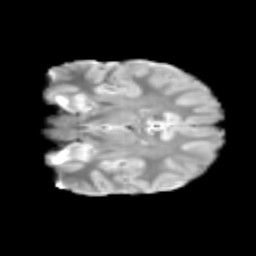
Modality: T2w
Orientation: coronal
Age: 12
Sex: male
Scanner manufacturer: siemens
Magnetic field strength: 3 T
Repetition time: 3.8 s
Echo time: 0.07 s